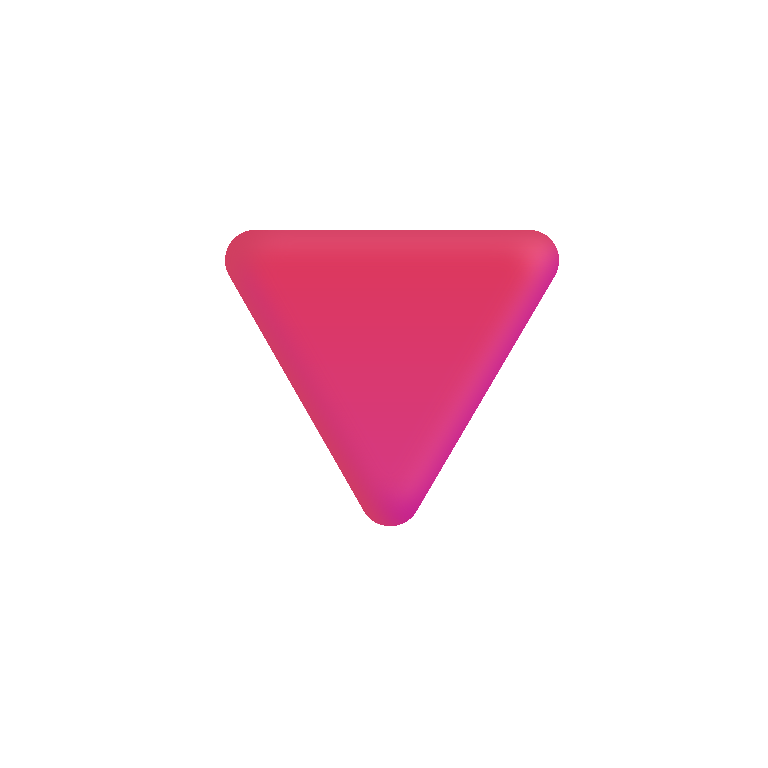
red triangle pointed down color